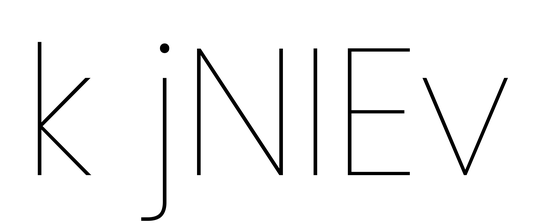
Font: Poppins-Thin